Field crop: tomato
Growth stage: 2
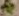
Species: solanum